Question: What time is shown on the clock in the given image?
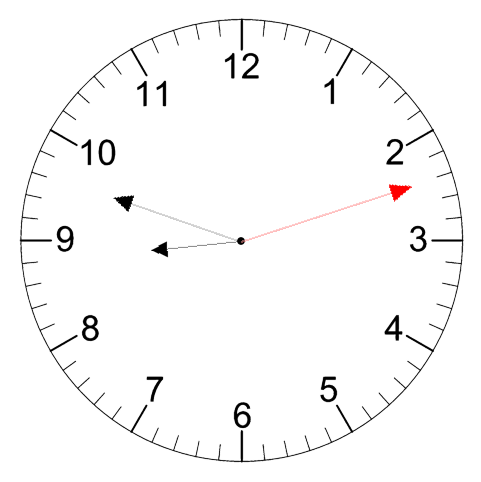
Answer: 08:48:12